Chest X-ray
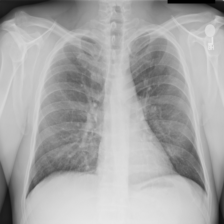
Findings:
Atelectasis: negative
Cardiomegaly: negative
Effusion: negative
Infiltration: negative
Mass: negative
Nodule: negative
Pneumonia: negative
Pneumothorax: negative
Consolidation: negative
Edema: negative
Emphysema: negative
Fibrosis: negative
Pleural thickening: negative
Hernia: negative